Field crop: maize
Growth stage: 2
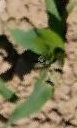
Species: maize